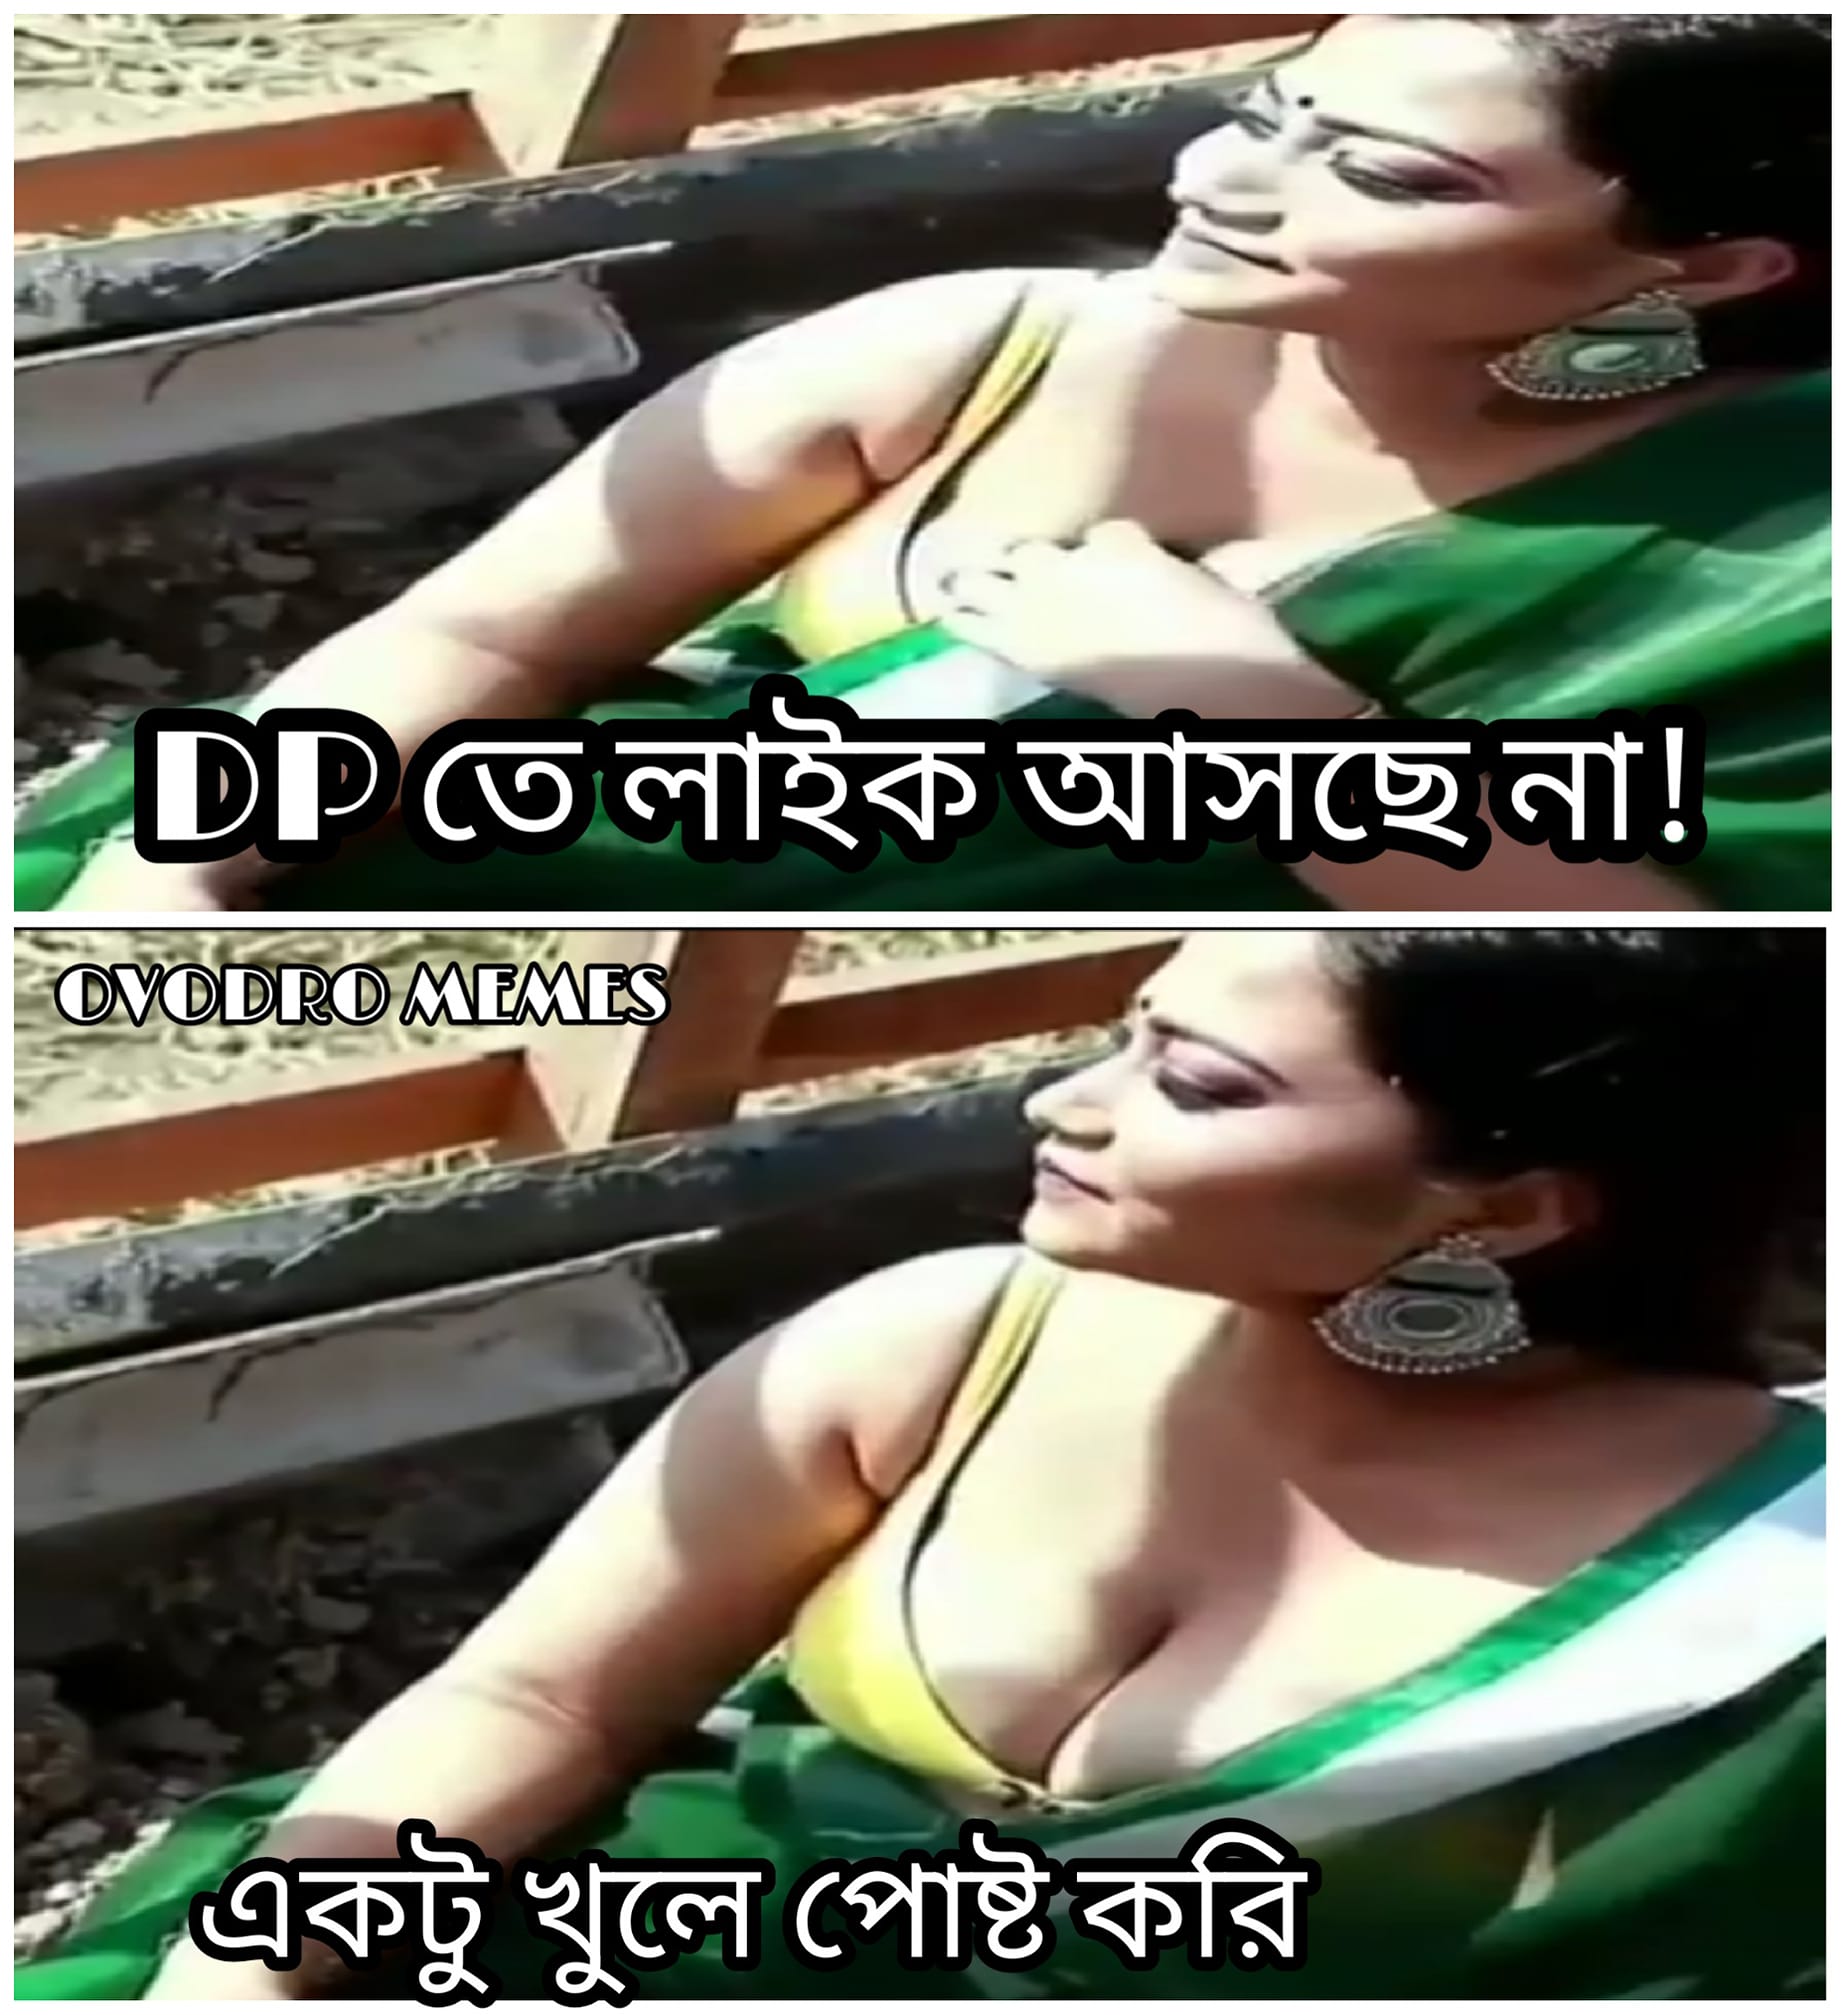
Caption: DP তে লাইক আসছে না !    একটু খুলে পোষ্ট করি
Label: hate